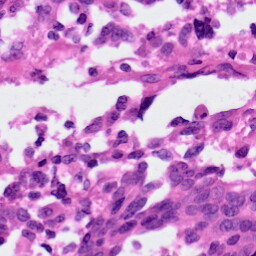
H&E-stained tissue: Ovarian